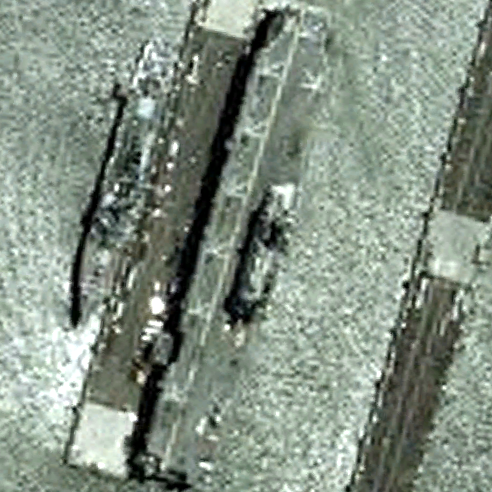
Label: assault